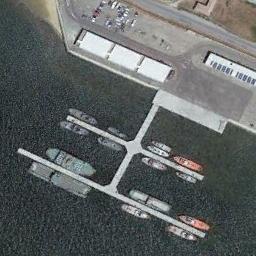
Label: harbor